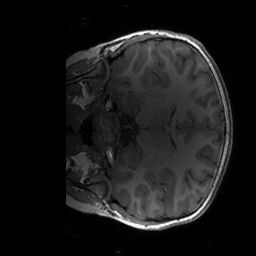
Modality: T1w
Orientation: coronal
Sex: female
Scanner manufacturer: siemens
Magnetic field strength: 3 T
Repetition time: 1.9 s
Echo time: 0.00243 s